Field crop: tomato
Growth stage: 1
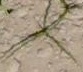
Species: cyperus